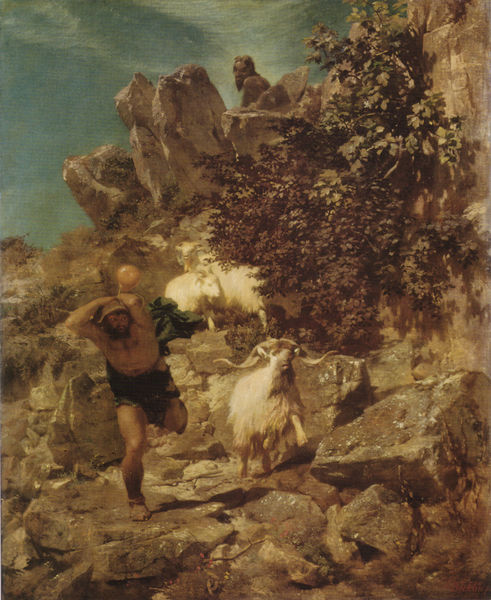
Titel: Pan erschreckt einen Hirten
Künstler: Arnold Böcklin
Standort: München
Institution: Schack-Galerie
Schlagwörter: baum, berg, blau, blätter, felsen, gemälde, gott, haut, himmel, kopf, körper, lendenschurz, mann, nackt, schatten, schurz, umhang, weiß, wolken, grün, landschaft, ocker, bar, bewegung, braun, brust, grau, hintergrund, hut, licht, männer, ohr, schwarz, türkis, blick, tier, tiere, weg, wolke, beige, haube, symbolismus, bart, gesichter, hose, mütze, arme, barock, geschichte, historie, mensch, stein, steine, tragen, horn, instrument, ast, hügel, natur, strauch, vieh, busch, büsche, gebüsch, gehen, pfad, sonne, sträucher, wole, auge, blatt, pflanze, pflanzen, ohren, schulter, schultern, krug, ranken, beine, fell, huf, hufe, schnell, schwung, bein, strand, italien, man, schuhe, abhang, bündel, heiß, laufen, mittag, steinig, trocken, berge, fels, felswand, gebirge, hang, hitze, risse, herde, kahl, geröll, steil, rauh, schutt, ölgemälde, angst, wetter, kraft, muskeln, bauch, knie, oberschenkel, oberkörper, oberarm, grun, bauer, klippe, flucht, muskulös, flechten, barfuss, carl spitzweg, spitzweg, schaf, antike, lappen, fuss, münchen, wandern, alpen, erdfarben, zweig, felsig, gebogen, gefahr, schlag, fliehen, lauf, rennen, schrecken, flüchten, kugel, schuh, bedrohung, jesus, angewinkelt, götter, muskel, teufel, satyr, nüstern, böcklin, fabel, faun, mythos, pan, sage, feuerbach, gebirg, diagonale, drohend, eiche, versteck, isaak, gestrüpp, hörner, carl, block, david, bock, schafe, klassik, böcke, hirte, herkules, keule, stemmen, ziegenbock, ziege, arnold böcklin, nature, ungeheuer, klettern, kopflos, steig, bergpass, pass, eilen, feige, schutz, montagne, pierres, ziegen, monster, ziegenhirte, gehörn, abstieg, anstrengend, pinakothek, balance, kain, traben, fes, weh, rochers, blöcke, widder, stracuh, sehnen, sprünge, rocher, schack, mythologie, steinbock, abraham, felslandschaft, hirt, ziegenböcke, berger, renne, träume, steinschlag, läuft, feigenbaum, geißen, bouc, chevre, goliath, rennend, anden, opfertier, abel, fucht, fußkleid, gels, faune, geiß, berger effrayé, ennen, gamsbock, geworfen, laufenr, schack galerie, schak, von feuerbach, landschaft berge, nu, abre, mouton, xviiie siècle, silène, boxk